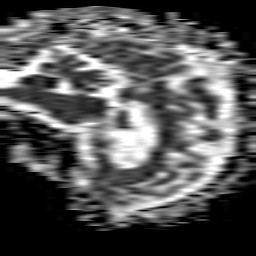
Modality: ADC
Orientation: sagittal
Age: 77
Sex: male
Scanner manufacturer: philips
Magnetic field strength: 1.5 T
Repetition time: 4.914 s
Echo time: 0.07794 s